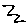
Label: zigzag